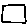
Label: square